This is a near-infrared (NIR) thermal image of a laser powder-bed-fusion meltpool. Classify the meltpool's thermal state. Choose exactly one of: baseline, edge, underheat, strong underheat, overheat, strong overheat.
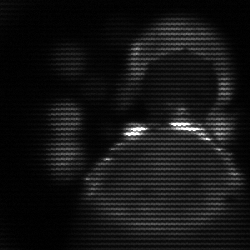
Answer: edge